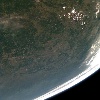
Label: land